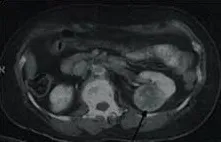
Axial view of contrast-enhanced computed tomography scans revealing a left renal tumor.
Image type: radiology (ct)